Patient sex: M
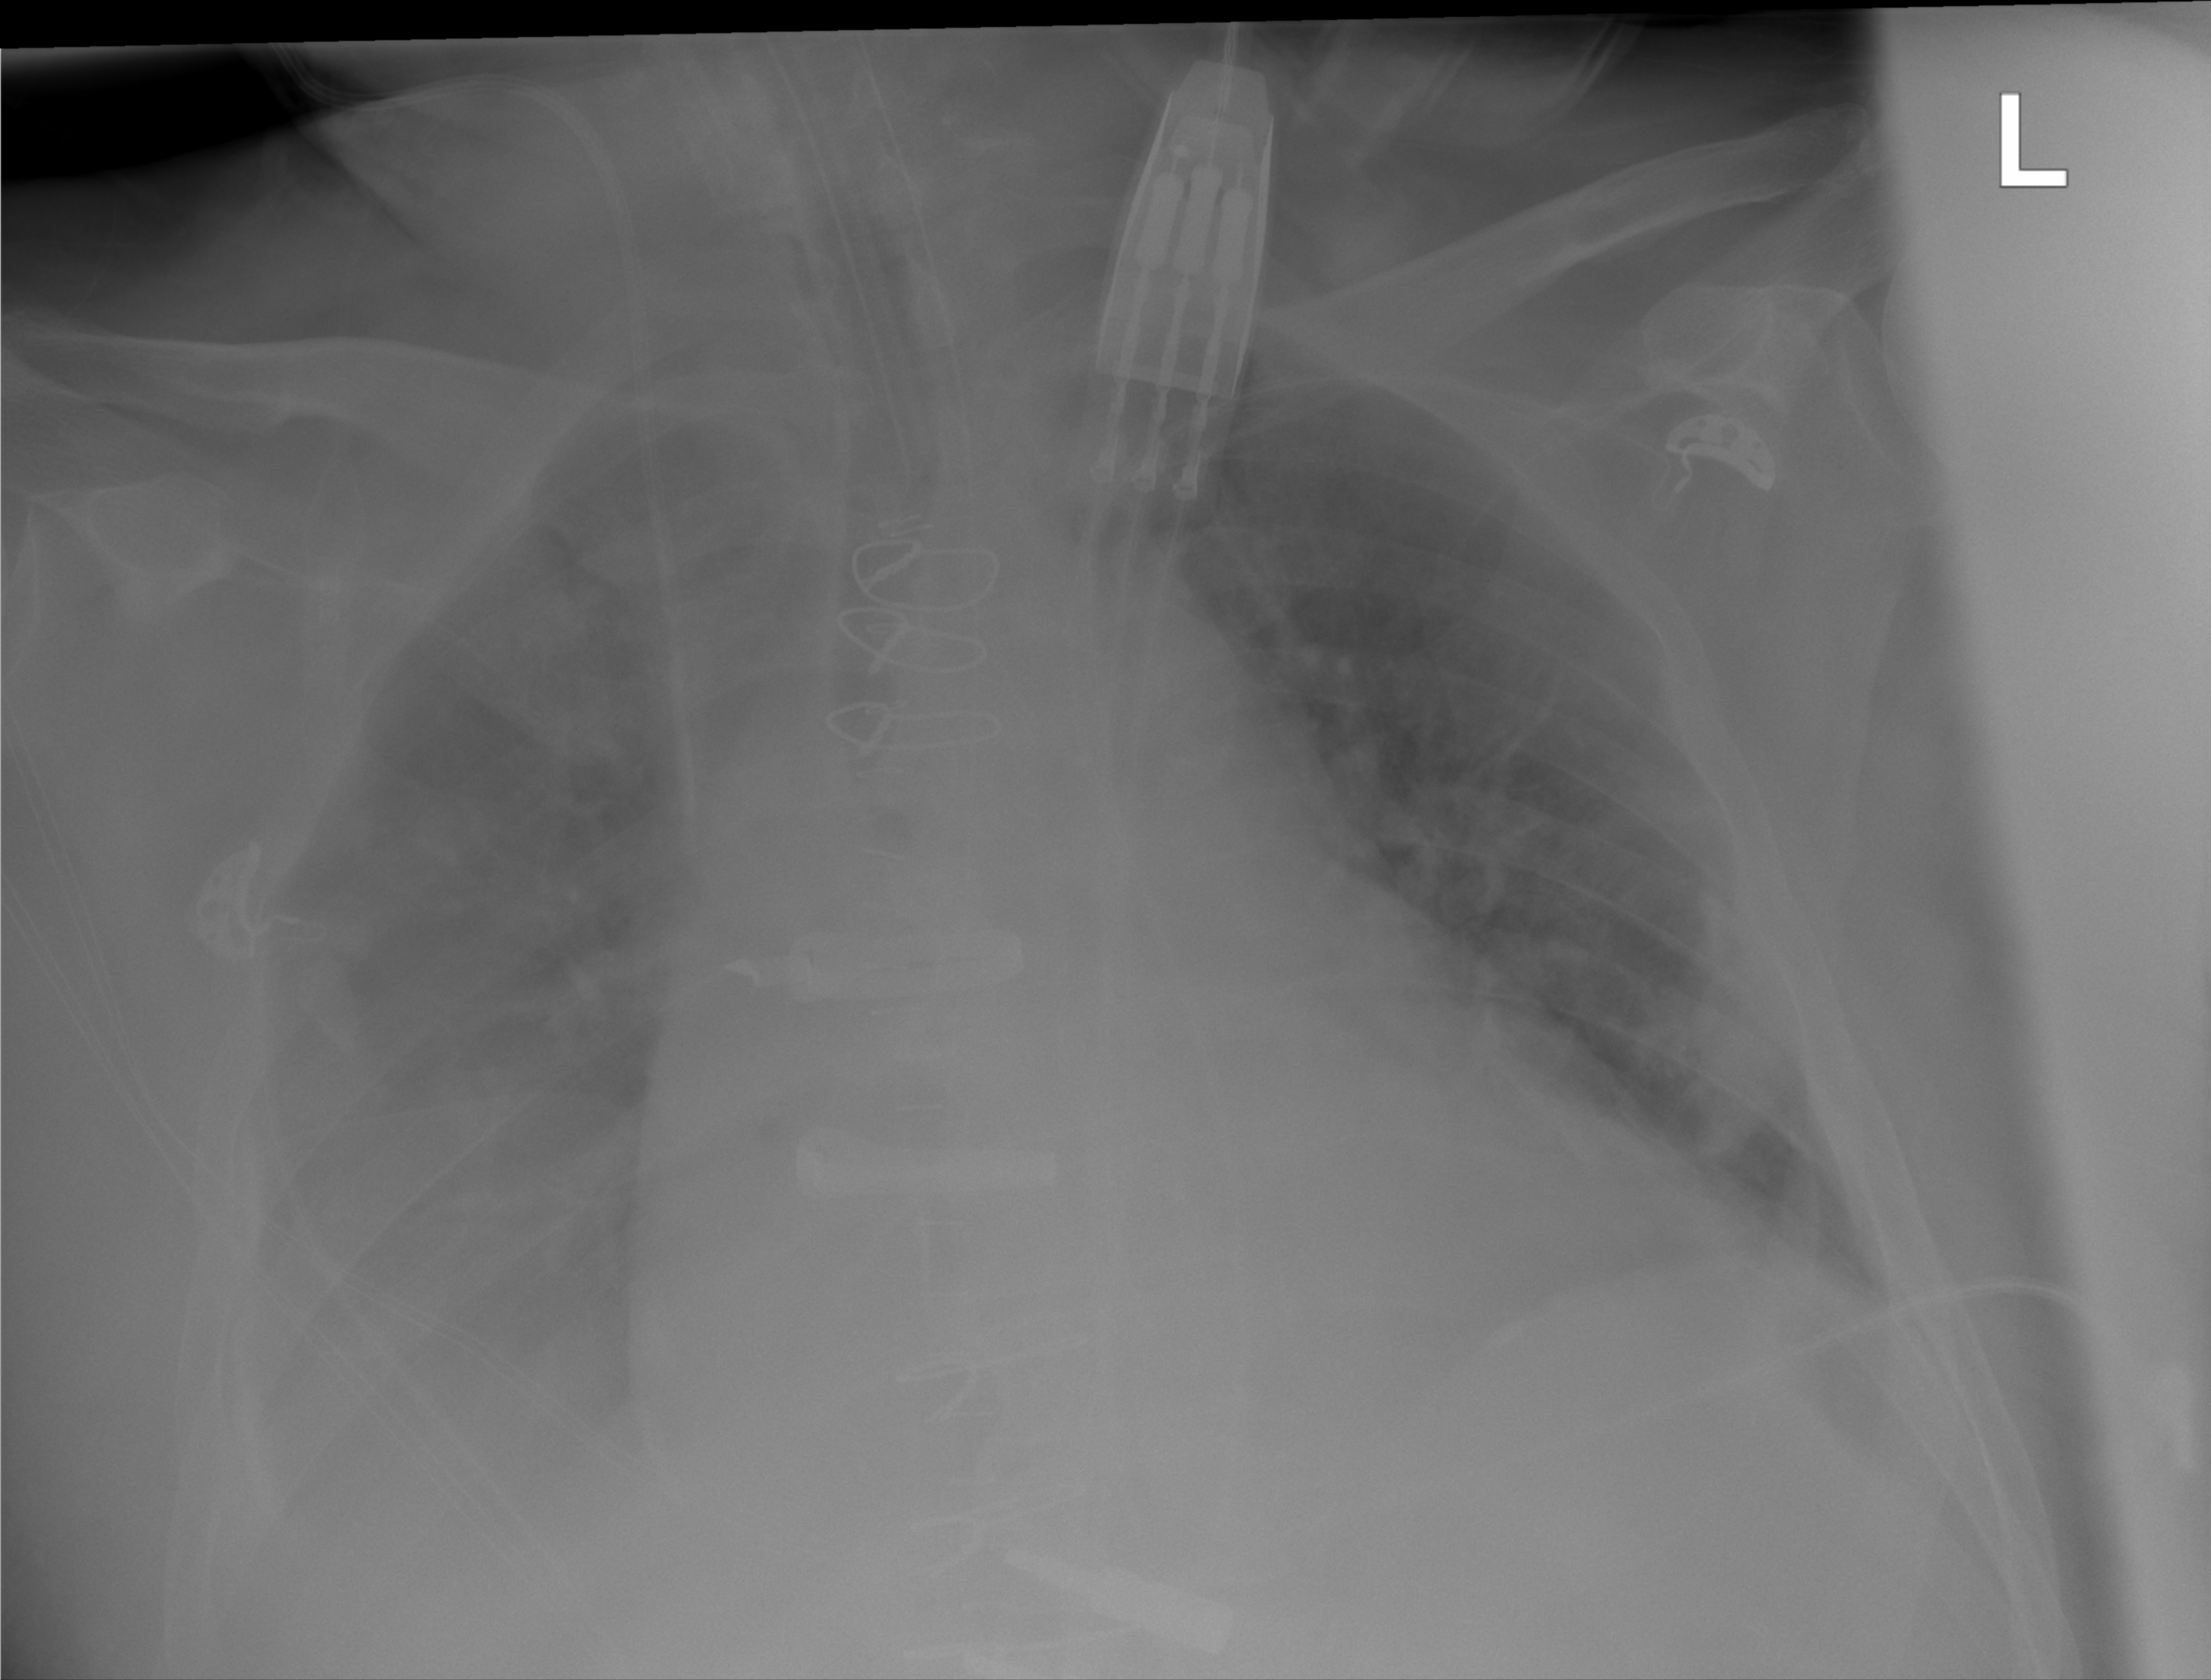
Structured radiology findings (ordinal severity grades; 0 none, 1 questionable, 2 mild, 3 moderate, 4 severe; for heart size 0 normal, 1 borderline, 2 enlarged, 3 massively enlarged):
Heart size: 3
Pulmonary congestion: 1
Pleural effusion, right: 3
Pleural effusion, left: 1
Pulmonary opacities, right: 0
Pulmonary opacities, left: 0
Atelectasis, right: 2
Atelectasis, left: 2